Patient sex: M
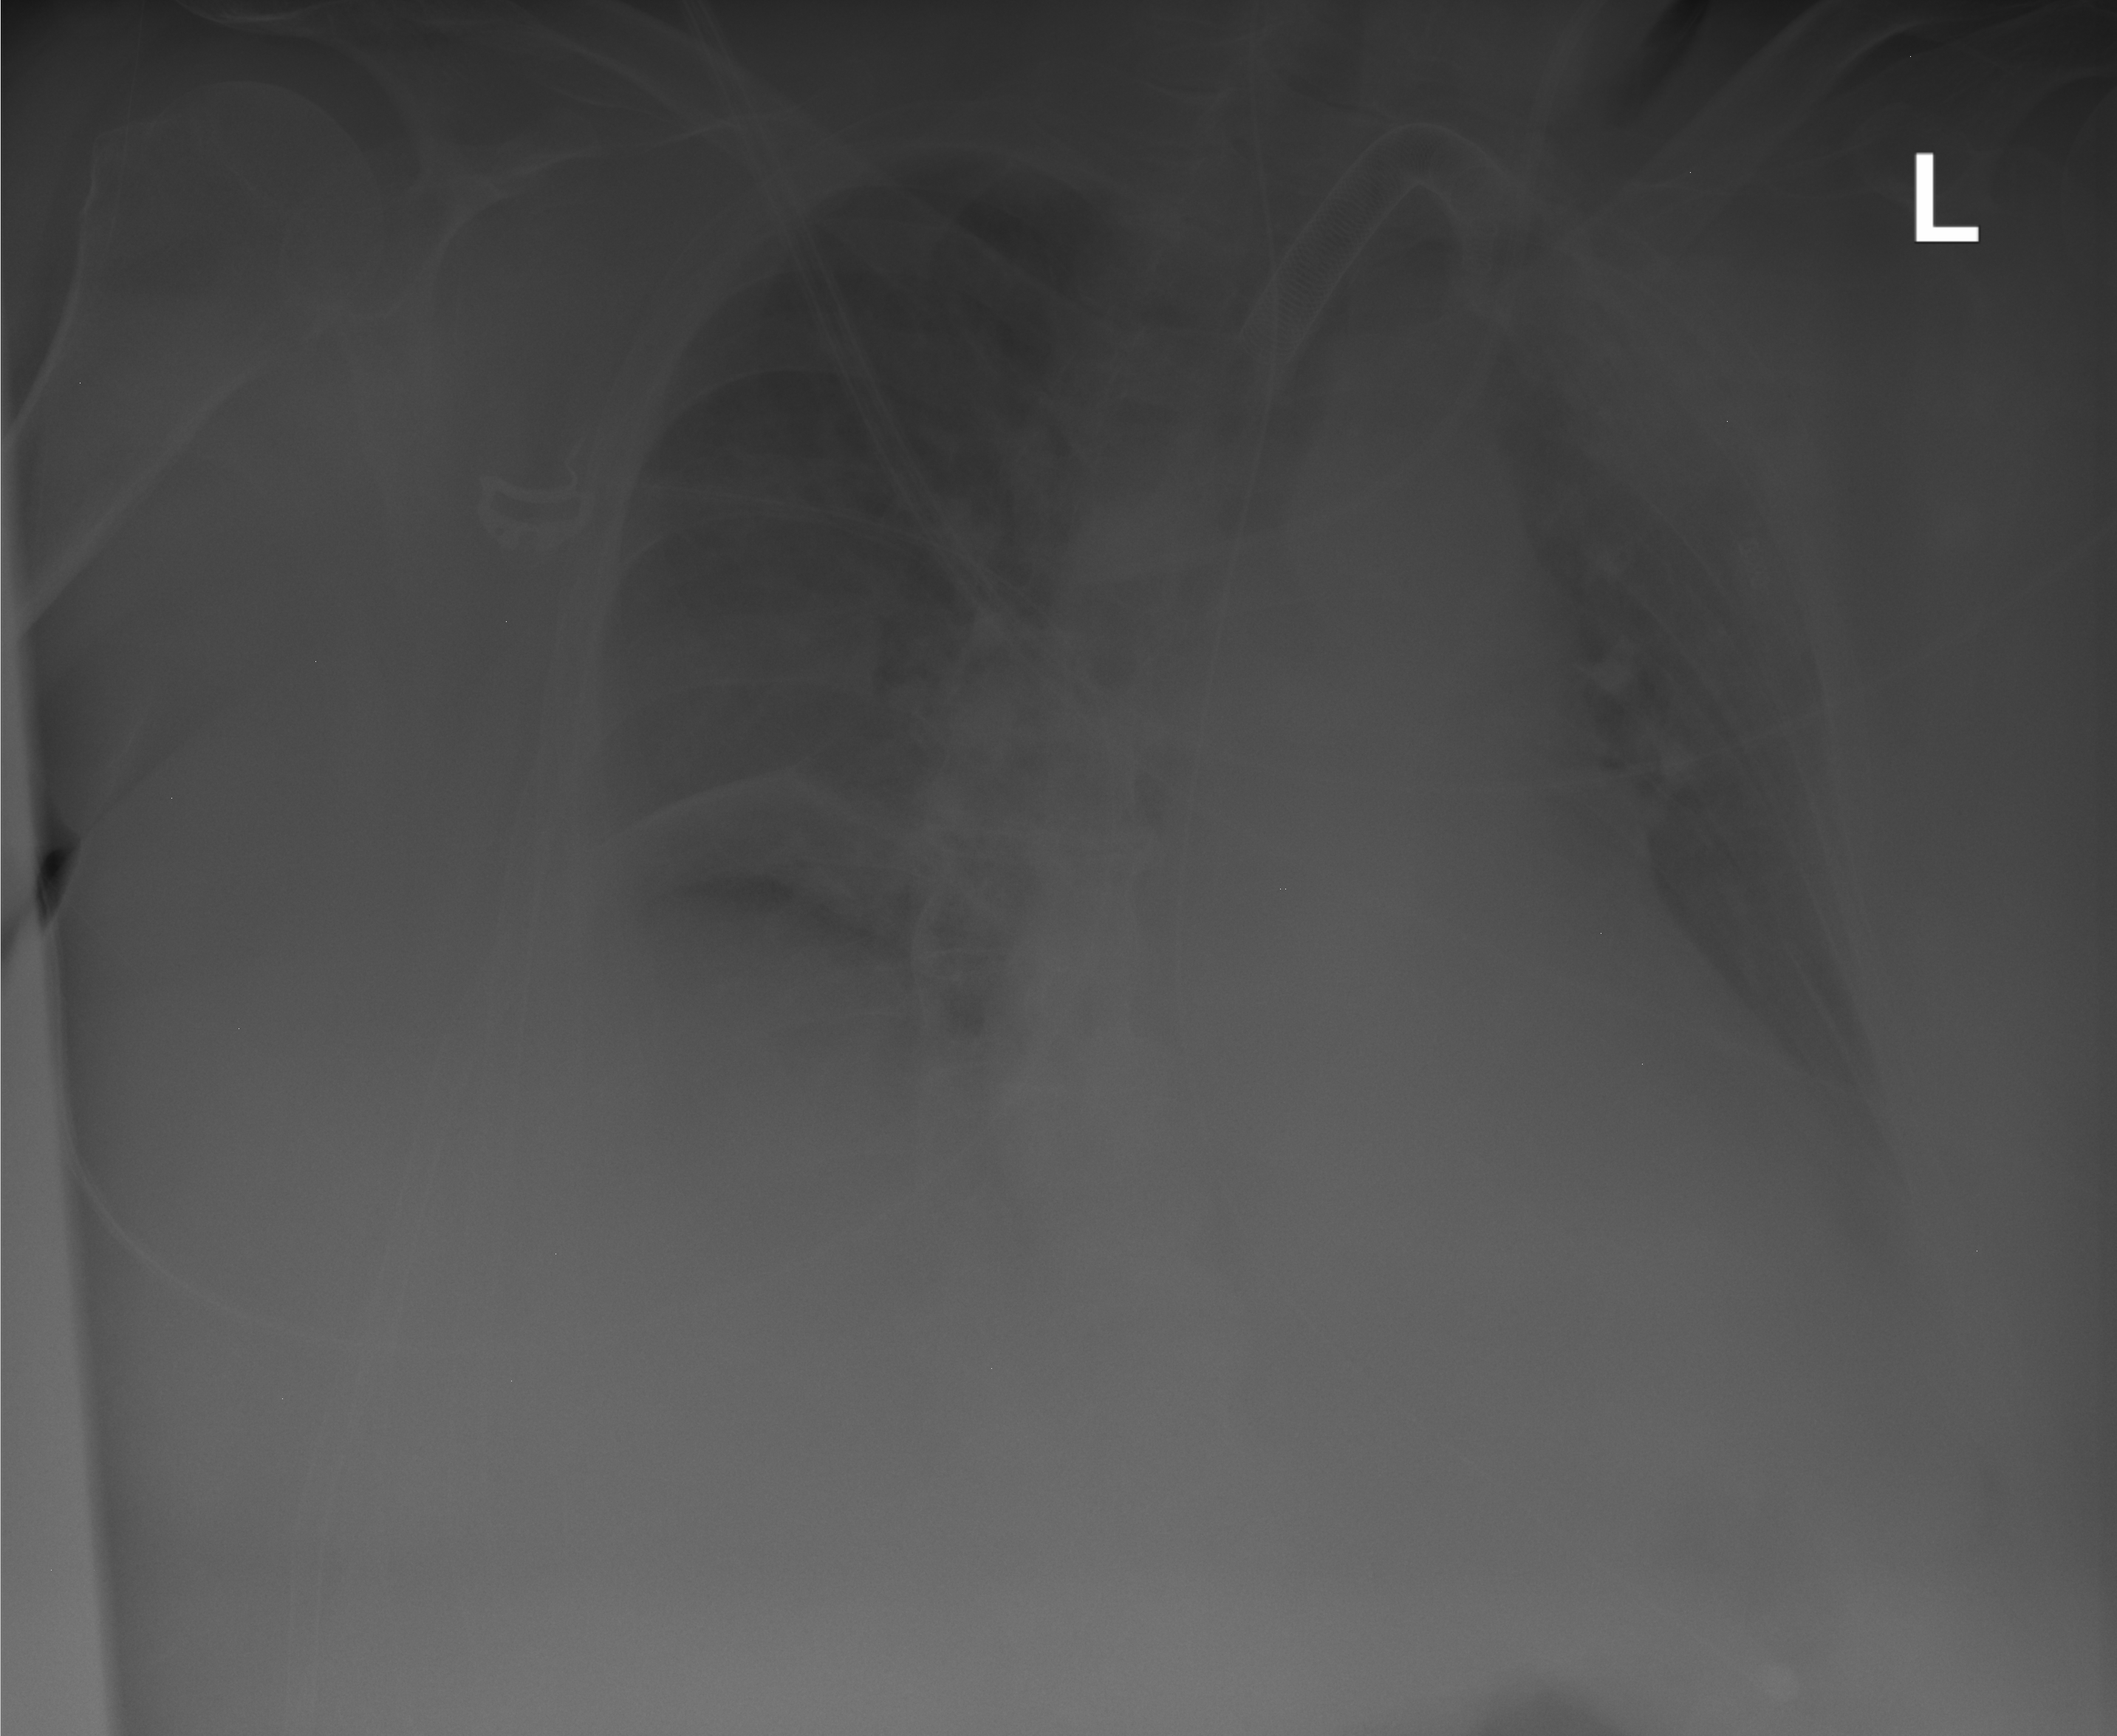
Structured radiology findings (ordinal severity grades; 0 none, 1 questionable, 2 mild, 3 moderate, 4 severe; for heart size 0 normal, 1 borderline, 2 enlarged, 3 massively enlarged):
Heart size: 1
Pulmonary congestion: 2
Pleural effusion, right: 2
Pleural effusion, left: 2
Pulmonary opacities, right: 1
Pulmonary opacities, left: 1
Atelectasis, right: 2
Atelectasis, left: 2